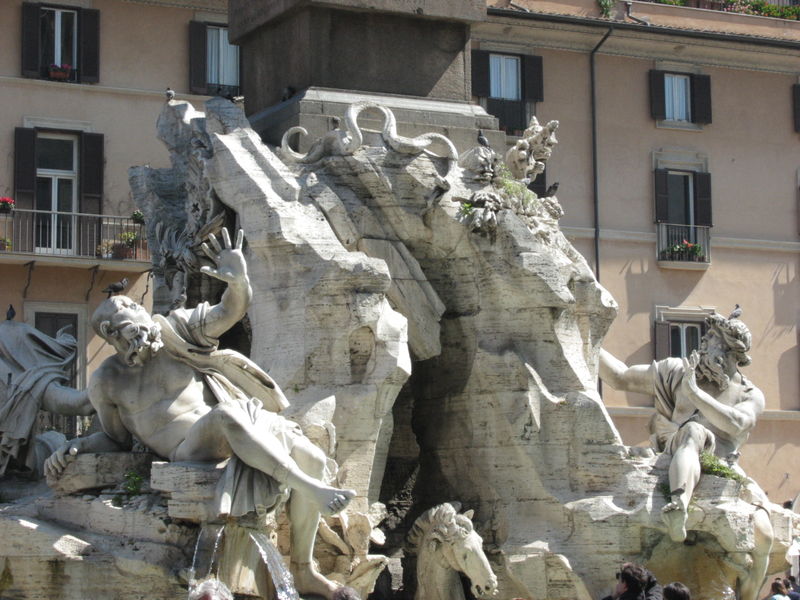
Titel: Vierströmebrunnen
Künstler: Giovanni Lorenzo Bernini
Standort: Rom, Piazza Navona (EU - I - Latium)
Schlagwörter: berg, felsen, fuß, hand, mann, nackt, wasser, marmor, männer, tier, tiere, stein, häuser, höhle, brunnen, pferd, pferde, skulptur, statue, fels, platz, figuren, angst, bauch, foto, vier, antike, schlange, rom, skulpturen, götter, gefallen, bernini, triton, ströme, navona, kand, hand#, ströem, skzlptur, manirissmus